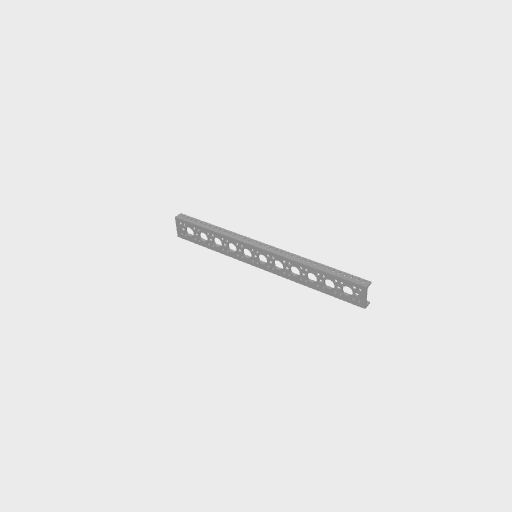
Part: MiniLowSideUChannel11H